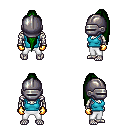
a pixel art fantasy rpg character, male body template, skeleton, teal pirate shirt, white pants, green extra-long topknot hairstyle, metal helm, gold gloves, four views (front, back, left, right), 2x2 character sprite sheet, small pixel art, hard edges, no anti-aliasing